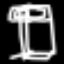
Label: bed